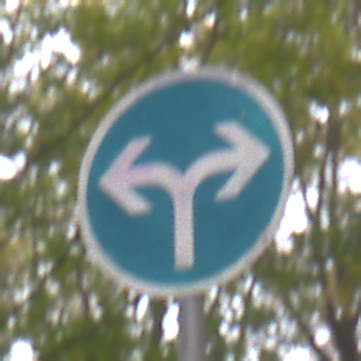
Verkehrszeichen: VorgeschriebeneFahrtrichtungRechtsOderLinks
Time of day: Midday
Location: Outdoor (Nature)
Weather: Overcast
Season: NotSpecified
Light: Natural